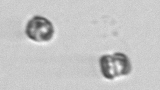
Label: Thalassiosira_sp_aff_mala